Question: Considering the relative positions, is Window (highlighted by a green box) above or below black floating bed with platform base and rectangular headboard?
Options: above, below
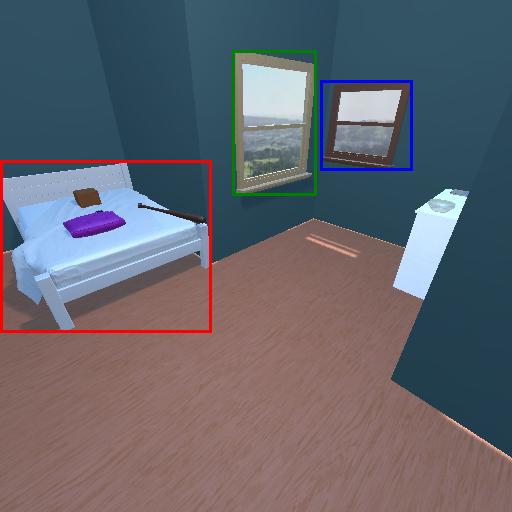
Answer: above